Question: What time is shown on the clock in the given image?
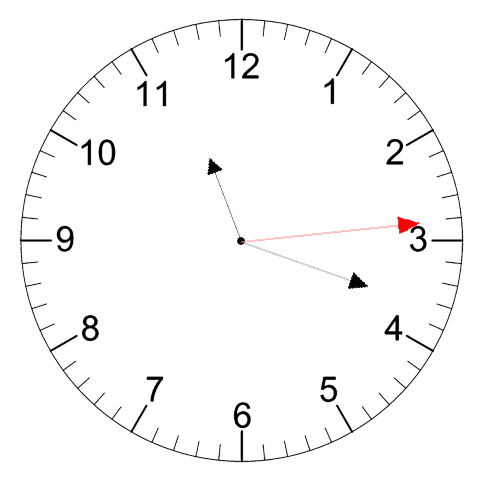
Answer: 11:18:14